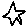
Label: star